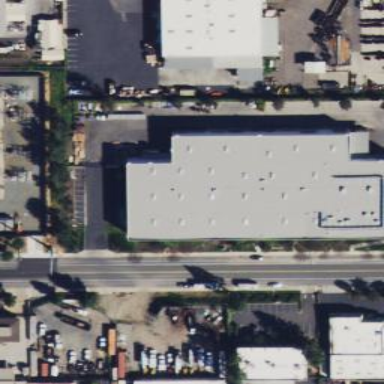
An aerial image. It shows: Industrial building.